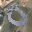
Label: 0